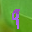
Label: 9